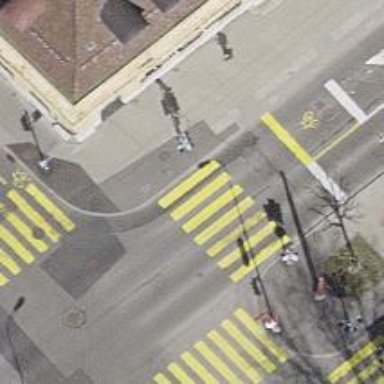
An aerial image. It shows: Zebra crossing with traffic signals.